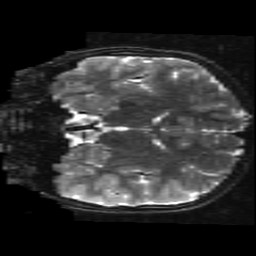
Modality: T2w
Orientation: coronal
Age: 9
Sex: male
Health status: ill
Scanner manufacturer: ge
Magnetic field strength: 3 T
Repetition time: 7.5 s
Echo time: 0.1007 s